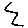
Label: zigzag